Question: I wan't to display google map in jquery ui modal dialog. I open dialog but map is not visible. However it exists in there it just not visible.
This is page source:
'''
<div class="dialog ui-dialog-content ui-widget-content" id="photoLocation" style="padding: 0px; background-color: rgb(255, 255, 255); overflow: hidden; width: auto; min-height: 0px; height: 390px; background-position: initial initial; background-repeat: initial initial; " scrolltop="0" scrollleft="0">
<div id="map" style="width: 300px; height: 300px;"></div>
</div>
'''
It seams that z-index is wrong somehow but I have tried to change it on map div but that doesn't help.
When I open modal dialog this is code in there that should display map.
'''
<script>
var map;
var styleArray = [
{
featureType: "all",
stylers: [
{ visibility: "off" }
]
},
{
featureType: "road",
stylers: [
{ visibility: "on" }
]
},
{
featureType: "administrative",
stylers: [
{ visibility: "on" }
]
}
];
(function () {
window.onload = function() {
var mapDiv = document.getElementById('map');
var latlng = new google.maps.LatLng('44.339565', '-114.960937');
var options = { styles: styleArray,
center: latlng,
zoom: 15,
mapTypeId: google.maps.MapTypeId.ROADMAP,
mapTypeControl: false
};
map = new google.maps.Map(mapDiv, options);
var marker = new google.maps.Marker({
position: latlng,
icon: '../Content/Pointer.png',
map: map,
draggable: true
});
};
})();
</script>
<div id="map" style="width: 300px; height: 300px;"></div>
'''

This is how I present modal dialog:
'''
$(".openDialog").live("click", function (e) {
e.preventDefault();
$("<div></div>")
.addClass("dialog")
.attr("id", $(this).attr("data-dialog-id"))
.appendTo("body")
.dialog({
title: $(this).attr("data-dialog-title"),
close: function () { $(this).remove() },
modal: true,
resizable: false,
show: 'fade',
width: 460,
height: 390,
create: function (event, ui) {
$(this).parents(".ui-dialog:first").find(".ui-dialog-titlebar").css("display", "none");
$(this).parents(".ui-dialog").css("padding", 0);
$(this).parents(".ui-dialog").css("border", 4);
$(this).parents(".ui-dialog:first").find(".ui-dialog-content").css("padding", 0);
$(this).parents(".ui-dialog:first").find(".ui-dialog-content").css("background", "#ffffff");
$(this).parents(".ui-dialog:first").find(".ui-dialog-content").css("overflow", "hidden");
}
})
.load(this.href);
});
@Html.ActionLink("Title", "Method", "Controller", new {imageId = @Model.ItemId}, new {data_dialog_id = "plid", @class = "openDialog button"})
'''
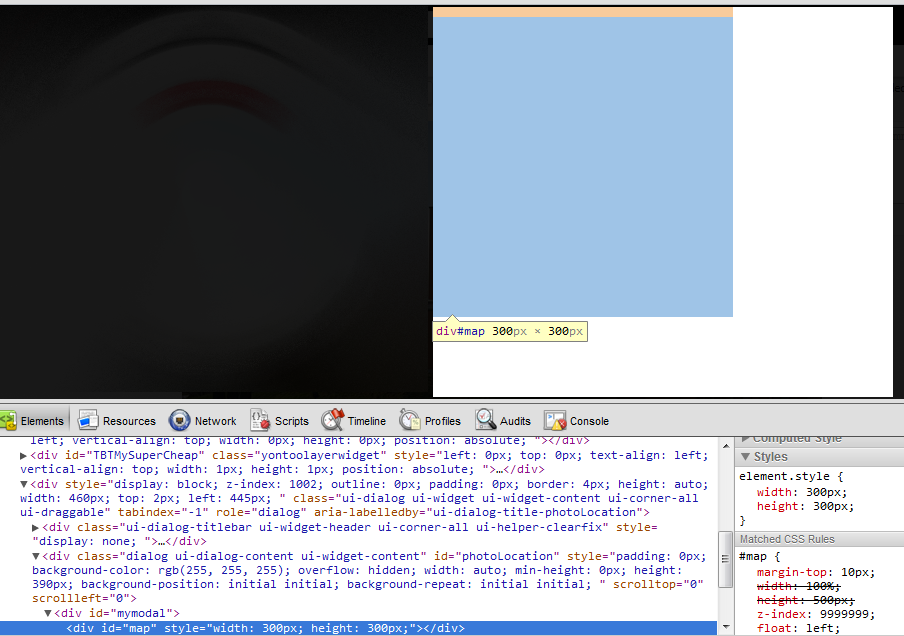
Answer: Try this
'''
<div id="mymodal">
<div id="map" style="width: 300px; height: 300px;"></div>
</div>
'''
'''
$(function(){
var map;
var elevator;
var latlng=new google.maps.LatLng('44.339565', '-114.960937');
var styleArray = [
{featureType: "all", stylers: [{ visibility: "off" }]},
{featureType: "road", stylers: [{ visibility: "on" }]},
{featureType: "administrative", stylers: [{ visibility: "on" }]}
];
var myOptions = {
styles: styleArray,
zoom: 6,
center: latlng,
mapTypeId: 'terrain'
};
map = new google.maps.Map($('#map')[0], myOptions);
var marker = new google.maps.Marker({
position: latlng,
map: map,
icon: 'http://google-maps-icons.googlecode.com/files/walking-tour.png',
draggable: true
});
$('#mymodal').dialog({width:335, height:355});
});
'''
<URL>.